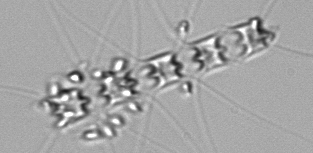
Label: Chaetoceros_didymus_TAG_external_flagellate